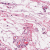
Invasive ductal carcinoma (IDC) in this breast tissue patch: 0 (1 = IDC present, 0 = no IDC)